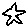
Label: star